二年级 · 算术
看图填空。

(1) 每瓶有 ( ) 枝花, 有 ( )瓶, 共有( )枝花。

(2) 共有 $(\quad)$ 枝花, 平均每 $(\quad)$ 枝花插一瓶，插了 $(\quad)$ 瓶。
(3) 共有 $(\quad)$ 枝花, 平均插了(
) 瓶, 每瓶插
)枝花。
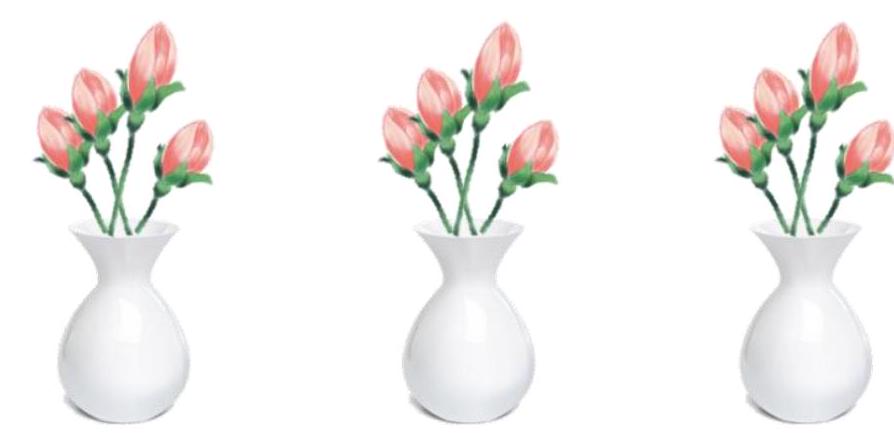
答案: (1) $4 \quad 3 \quad 12$
(2) $12 \quad 4 \quad 3$
(3) 12
3
4